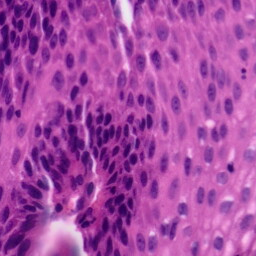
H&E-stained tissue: Tonsil